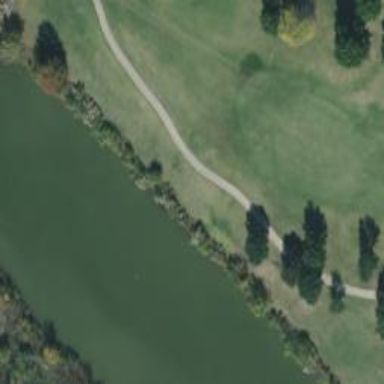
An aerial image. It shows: Footway that also serves as golf cart path.